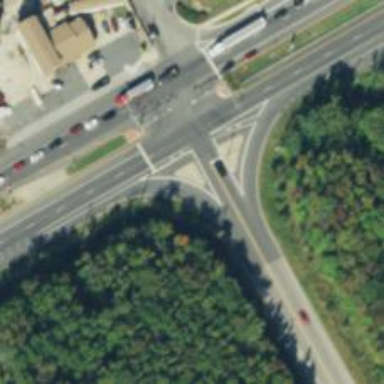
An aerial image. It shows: Trunk link highway.